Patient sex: M
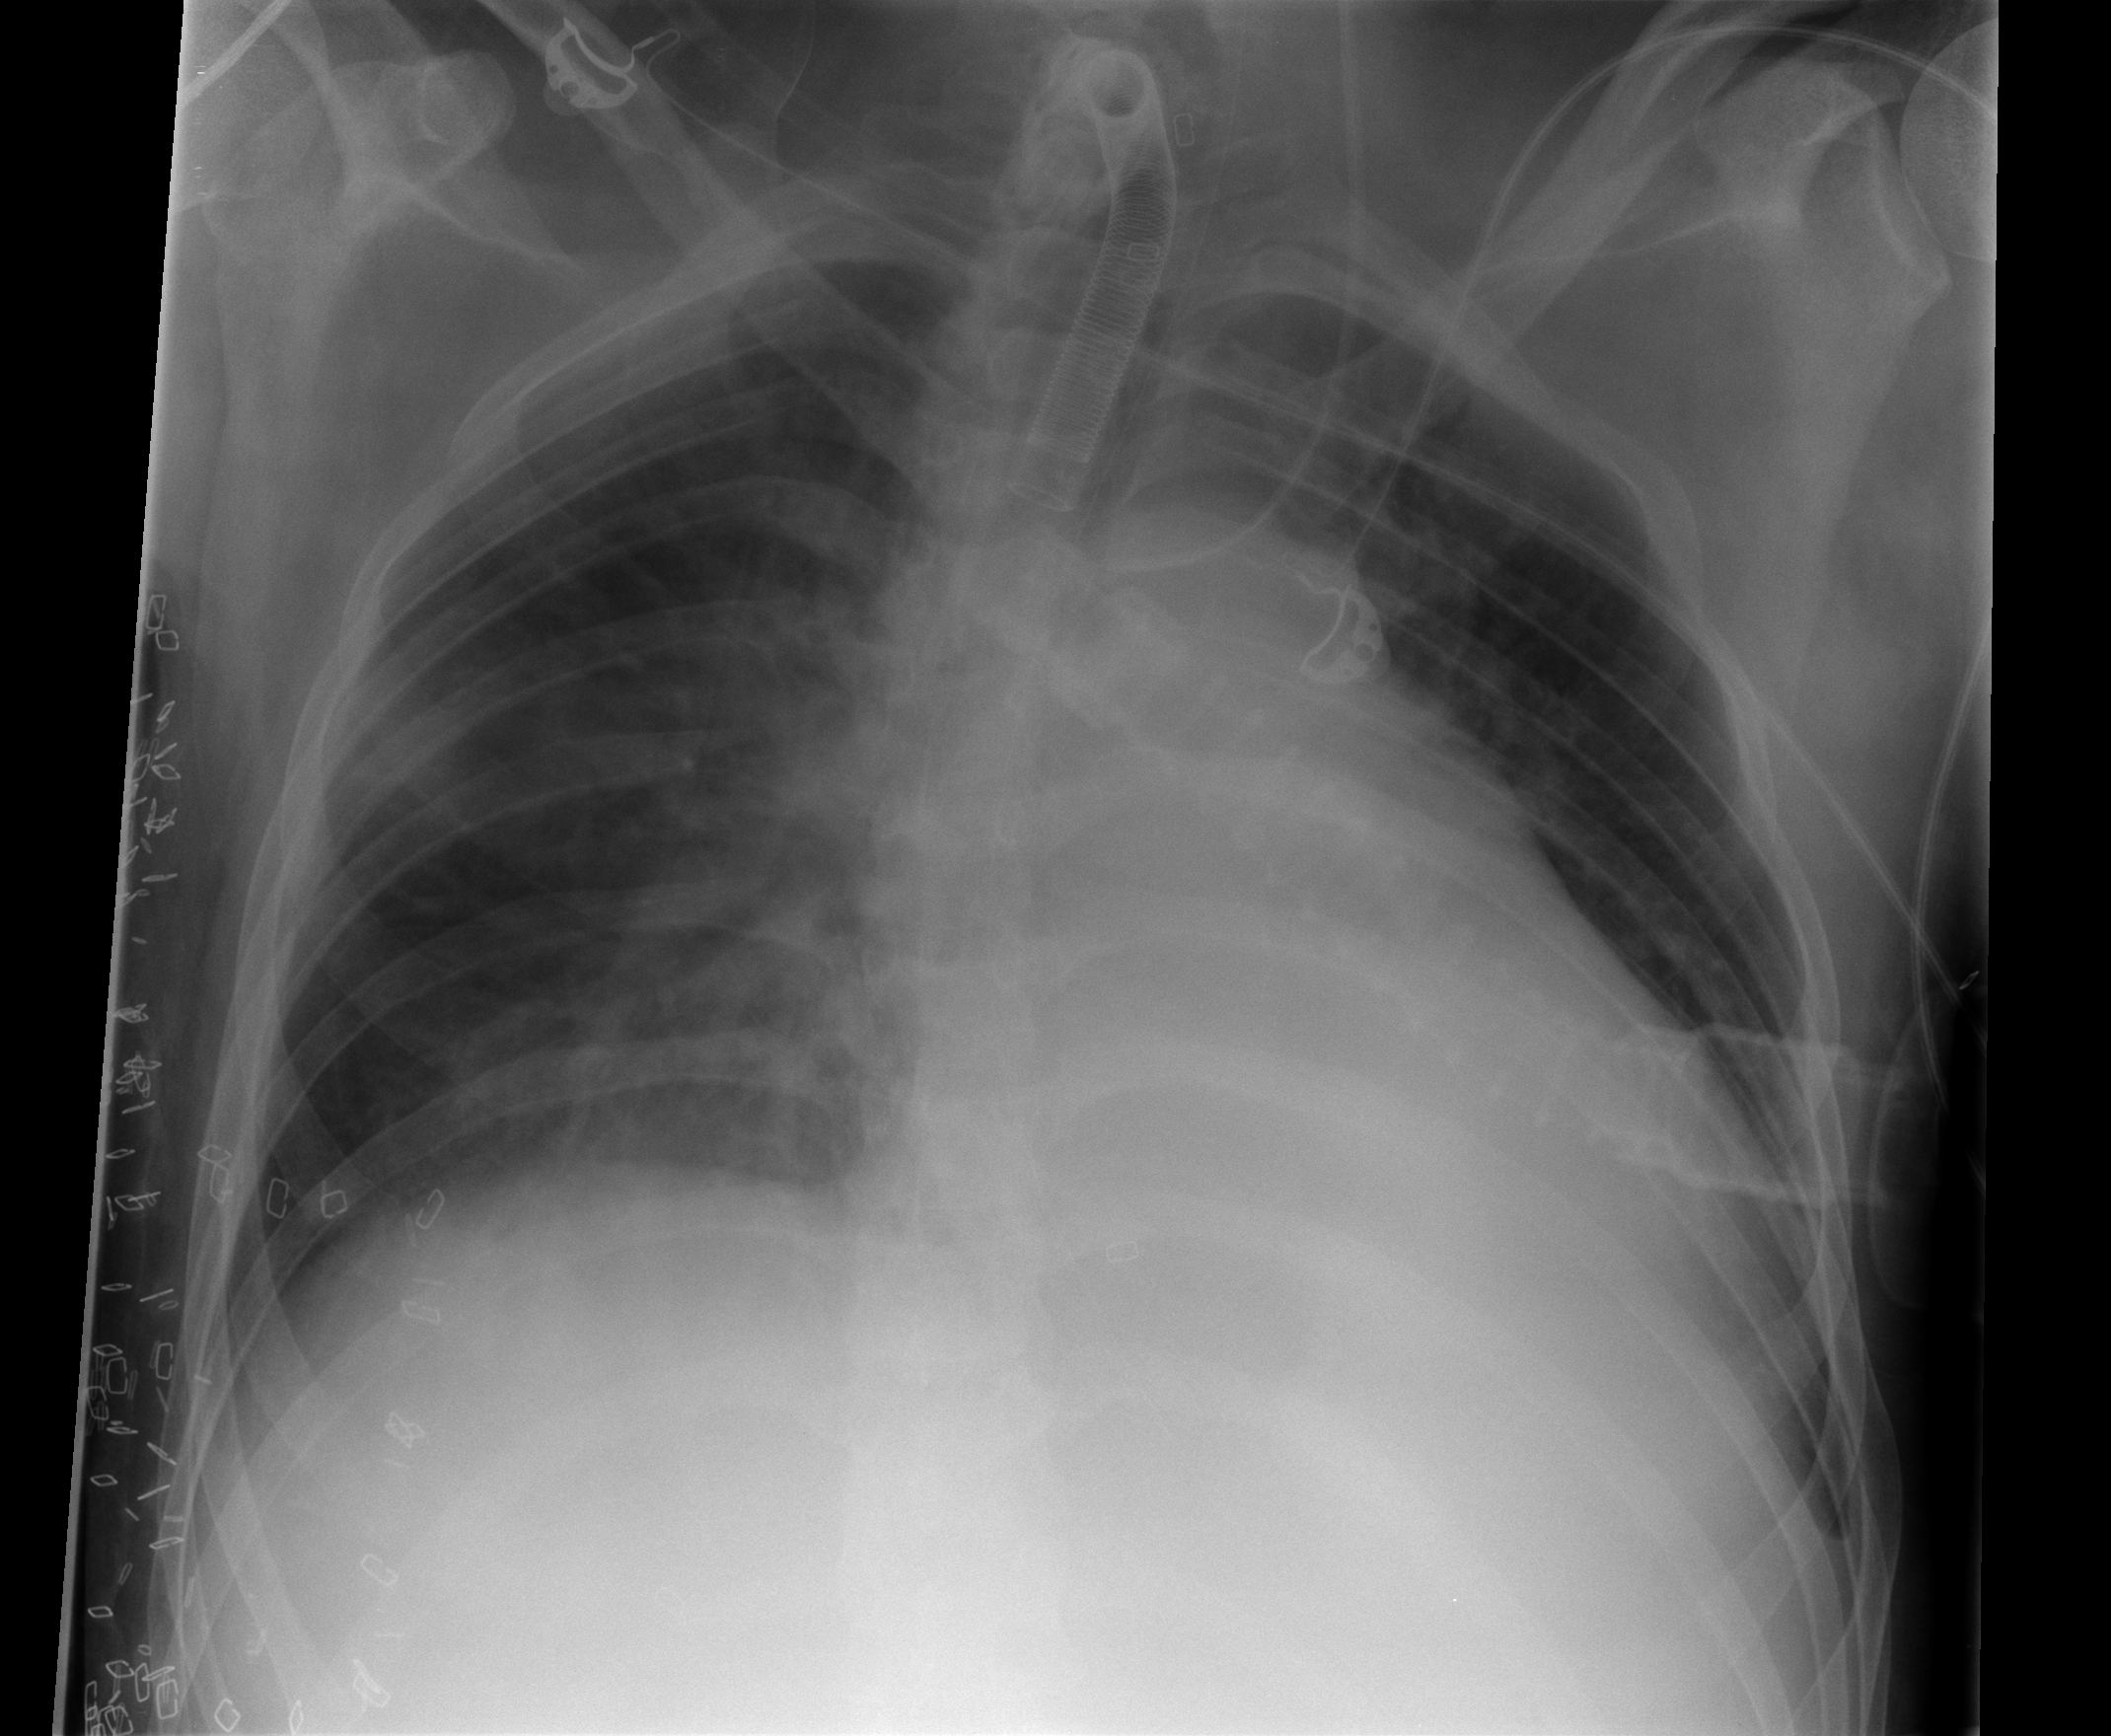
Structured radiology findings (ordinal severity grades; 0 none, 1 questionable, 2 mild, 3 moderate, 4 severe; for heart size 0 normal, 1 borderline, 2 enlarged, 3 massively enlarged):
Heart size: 2
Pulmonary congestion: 2
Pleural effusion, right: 2
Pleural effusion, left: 0
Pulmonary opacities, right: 2
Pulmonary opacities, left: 0
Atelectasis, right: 2
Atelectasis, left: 0